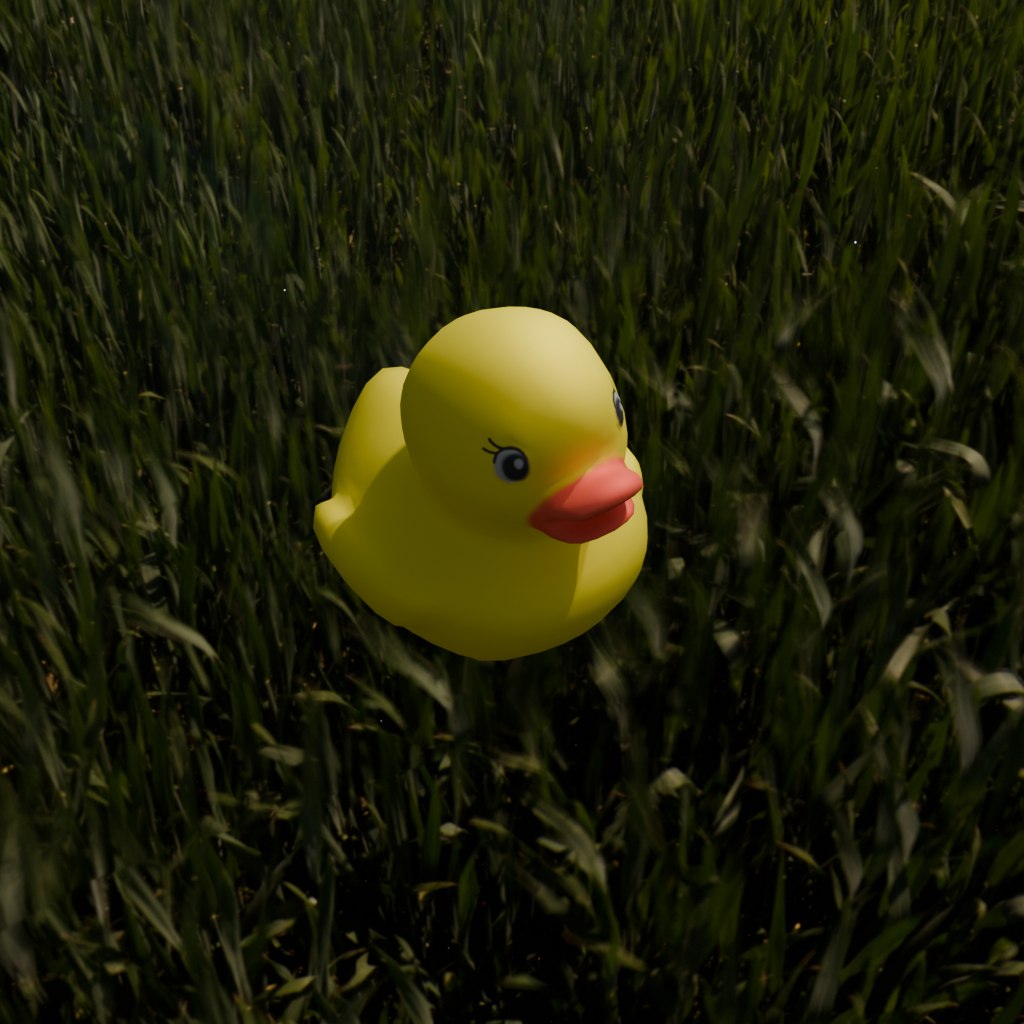
an image of a yellow rubber duck seen from <front_right_top> in a lush green field under a sunny sky with clouds.